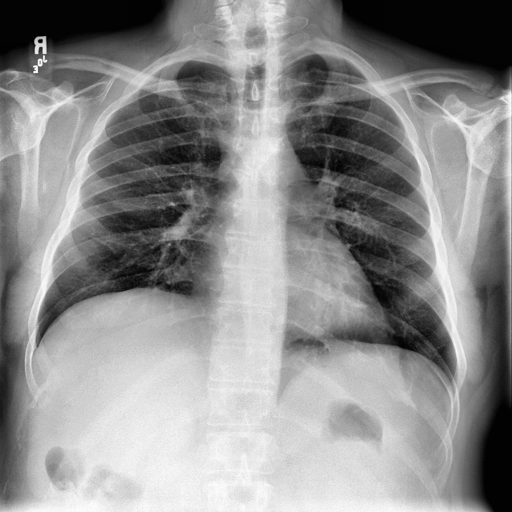
Finding: NORMAL